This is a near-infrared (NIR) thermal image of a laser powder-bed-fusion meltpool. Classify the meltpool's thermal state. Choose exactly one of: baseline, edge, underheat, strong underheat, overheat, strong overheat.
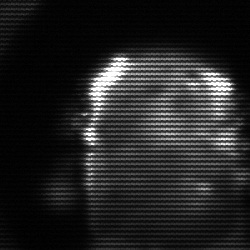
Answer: baseline